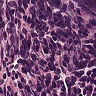
Metastatic tissue present: no